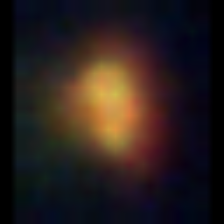
Taxon: NanoPlankton
Group: Other